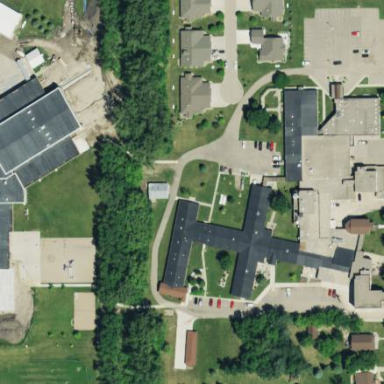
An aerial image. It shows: Hospital building.